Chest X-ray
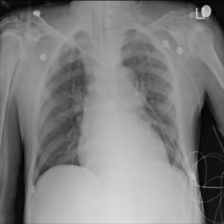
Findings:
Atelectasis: negative
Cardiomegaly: negative
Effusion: negative
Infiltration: negative
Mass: negative
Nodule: negative
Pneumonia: negative
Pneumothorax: negative
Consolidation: negative
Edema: negative
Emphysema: negative
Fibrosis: negative
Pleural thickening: negative
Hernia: negative